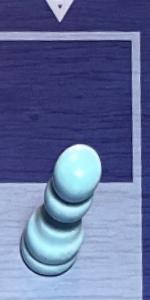
Label: Pawn_White